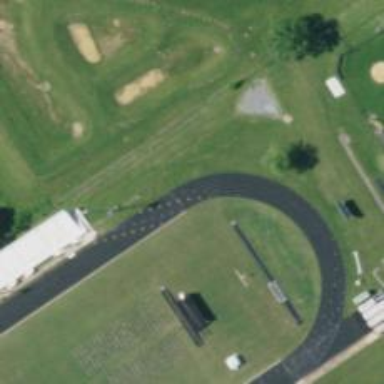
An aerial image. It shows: Athletics track located on leisure land.